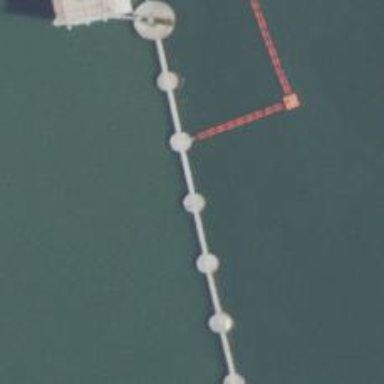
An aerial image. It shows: Floating barrier on the waterway.